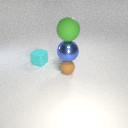
small brown rubber sphere below large green rubber sphere